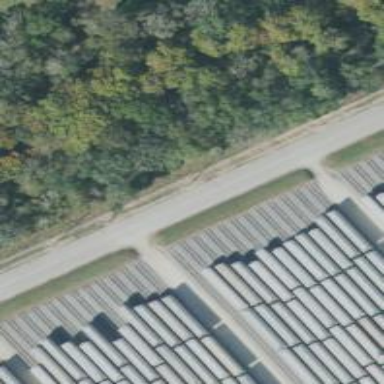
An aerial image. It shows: Railway yard used for servicing trains.